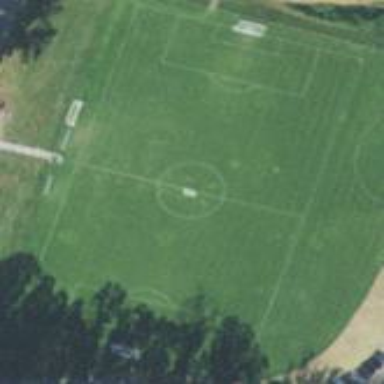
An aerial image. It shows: Soccer pitch for leisureland activities.